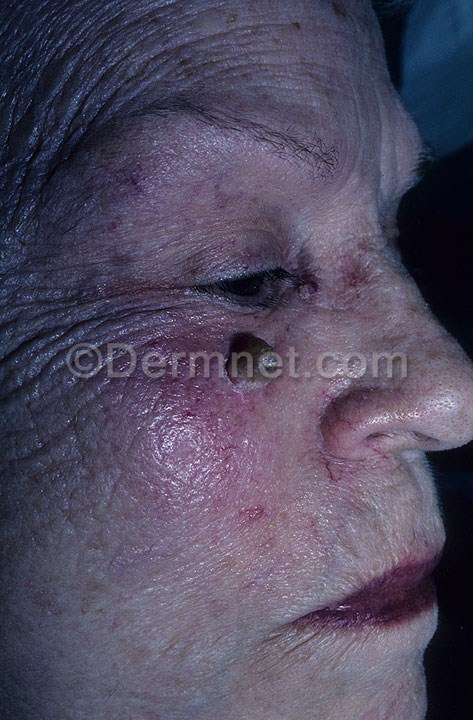
Disease: Actinic Keratosis Basal Cell Carcinoma and other Malignant Lesions